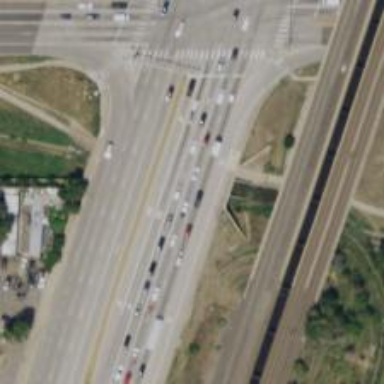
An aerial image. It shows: This image shows trunk highway that functions as expressway.